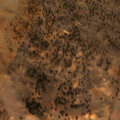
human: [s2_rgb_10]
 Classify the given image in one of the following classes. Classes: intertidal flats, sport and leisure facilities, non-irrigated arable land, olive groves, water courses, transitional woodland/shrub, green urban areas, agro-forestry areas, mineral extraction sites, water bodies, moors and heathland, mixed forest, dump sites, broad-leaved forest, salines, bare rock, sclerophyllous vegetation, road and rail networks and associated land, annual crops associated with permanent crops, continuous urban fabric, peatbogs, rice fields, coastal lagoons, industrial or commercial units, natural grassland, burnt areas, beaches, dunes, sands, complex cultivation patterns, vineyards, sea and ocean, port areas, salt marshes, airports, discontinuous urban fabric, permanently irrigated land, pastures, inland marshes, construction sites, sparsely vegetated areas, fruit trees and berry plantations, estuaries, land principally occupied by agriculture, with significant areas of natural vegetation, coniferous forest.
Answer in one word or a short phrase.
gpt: non-irrigated arable land, agro-forestry areas